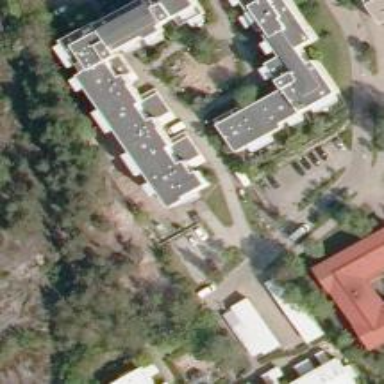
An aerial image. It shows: Kindergarten.